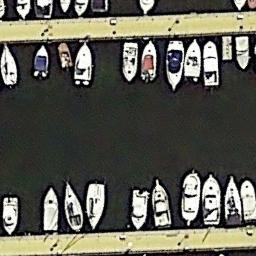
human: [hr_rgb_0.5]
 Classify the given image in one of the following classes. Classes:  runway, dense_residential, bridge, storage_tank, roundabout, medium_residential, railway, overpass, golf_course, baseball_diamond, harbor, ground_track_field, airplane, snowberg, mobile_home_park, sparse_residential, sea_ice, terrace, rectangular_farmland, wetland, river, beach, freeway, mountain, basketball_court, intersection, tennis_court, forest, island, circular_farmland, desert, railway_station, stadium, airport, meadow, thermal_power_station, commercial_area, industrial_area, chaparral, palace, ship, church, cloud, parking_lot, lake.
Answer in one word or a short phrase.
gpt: harbor